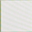
Piece: xx